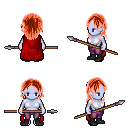
a pixel art fantasy rpg character, female body template, dark elf, purple skin, red cape, magenta pants, red long hairstyle, black shoes, spear, four views (front, back, left, right), 2x2 character sprite sheet, small pixel art, hard edges, no anti-aliasing